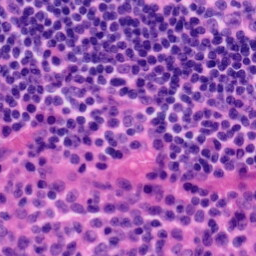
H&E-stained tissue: Tonsil